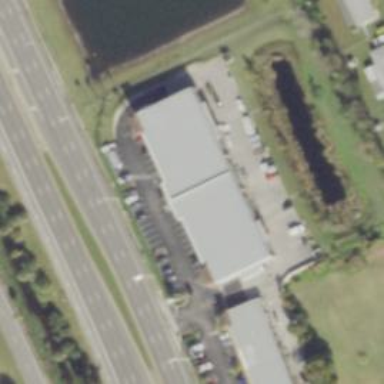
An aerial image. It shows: Commercial building.